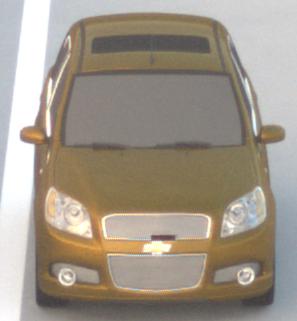
Make: Chevrolet
Model: Aveo 1.2
Detailed model: Aveo
Model produced from: 2008/06
Model produced until: 2011/01
Doors: 3
Color: yellow
Road condition: dry road
Daytime: sunrise or sunset
Contrast: medium contrast